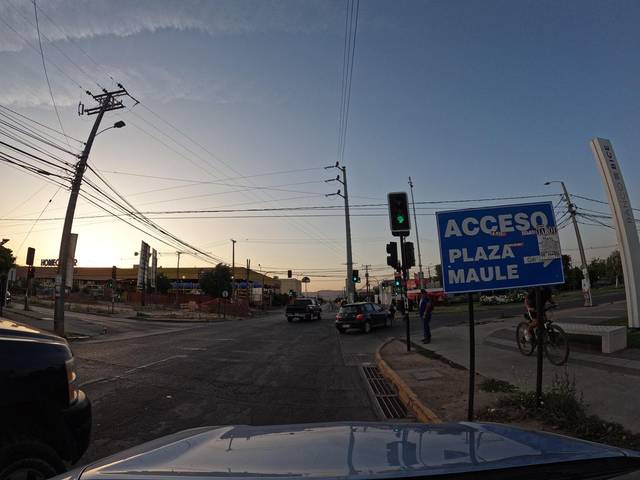
Region: Chile
Coordinates: -35.431, -71.628